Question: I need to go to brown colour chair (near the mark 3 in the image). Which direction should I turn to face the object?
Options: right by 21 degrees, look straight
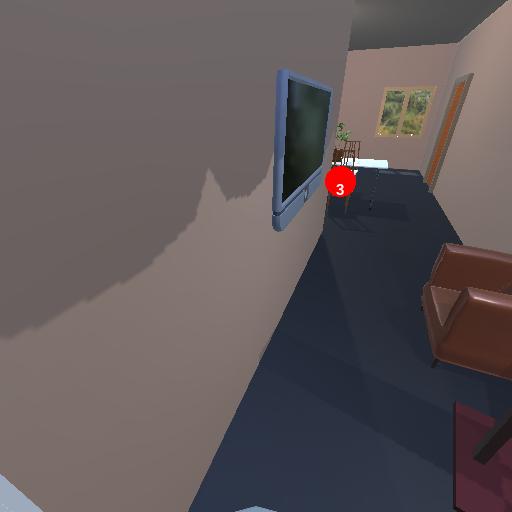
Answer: right by 21 degrees